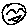
Label: smiley face